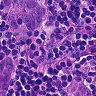
Metastatic tissue present: yes